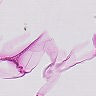
Metastatic tissue present: no